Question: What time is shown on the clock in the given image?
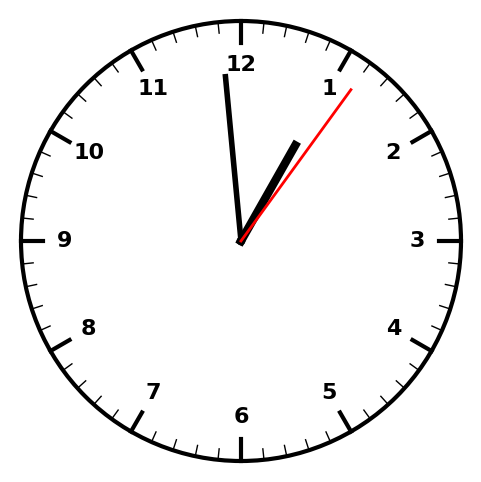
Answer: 12:59:06